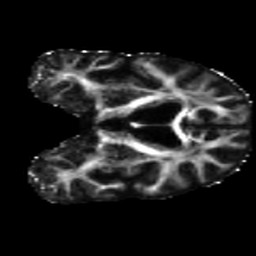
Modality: FA
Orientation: coronal
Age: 58
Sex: male
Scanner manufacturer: siemens
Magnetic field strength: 3 T
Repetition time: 5.47 s
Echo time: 0.0854 s